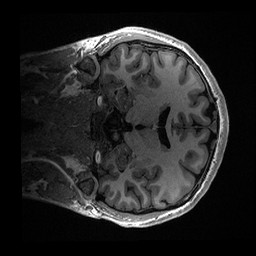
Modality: T1w
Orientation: coronal
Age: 20
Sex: male
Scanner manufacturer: ge
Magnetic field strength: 3 T
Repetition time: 0.006952 s
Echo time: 0.00292 s